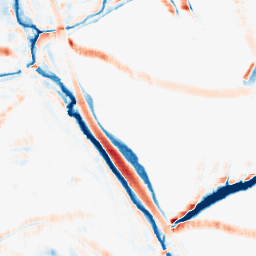
Category: morphological
Decomposition family: morphological_square
Decomposition parameters: operation: average
size: 15
Upsampling method: sinc_blackman
Upsampling parameters: scale: 2
kernel_size: 4
Upsampling scale: 2